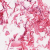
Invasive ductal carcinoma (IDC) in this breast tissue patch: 0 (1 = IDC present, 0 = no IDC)